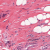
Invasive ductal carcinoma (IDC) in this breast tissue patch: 0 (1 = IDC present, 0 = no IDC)